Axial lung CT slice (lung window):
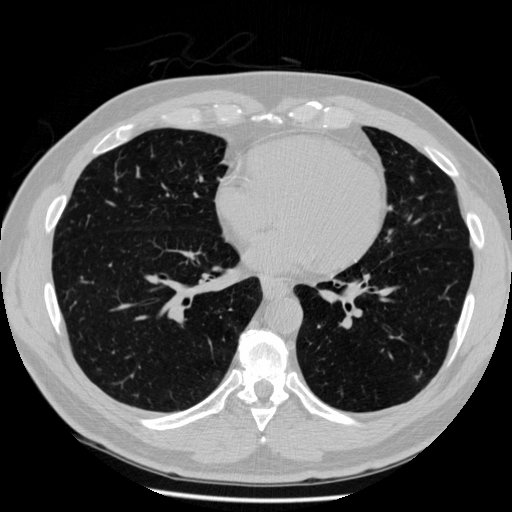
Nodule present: no